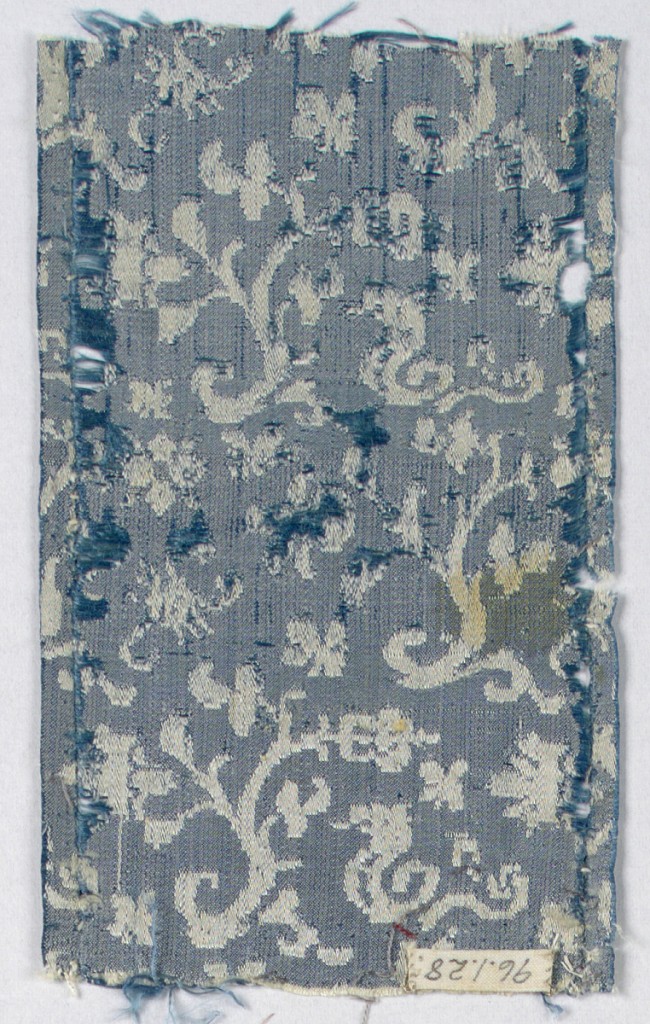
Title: Fragment
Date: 17th century
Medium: silk Technique: 4 and 1 harness satin damask
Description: Diagonally slanting floral scrolls and tiny sea creatures in blue and white.